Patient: sex M, age 48
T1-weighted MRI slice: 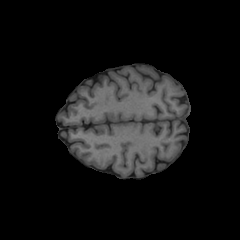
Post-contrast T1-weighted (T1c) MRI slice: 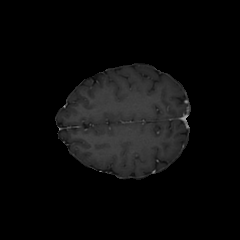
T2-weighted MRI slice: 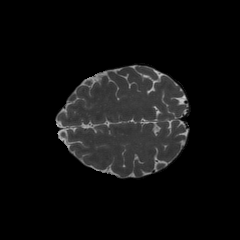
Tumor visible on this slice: no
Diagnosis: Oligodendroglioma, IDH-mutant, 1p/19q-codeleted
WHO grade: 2